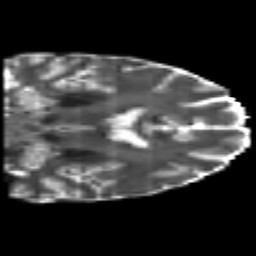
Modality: T2w
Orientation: coronal
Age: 25
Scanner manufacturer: philips
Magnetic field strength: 3 T
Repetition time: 8.6 s
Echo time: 0.127 s